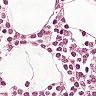
Metastatic tissue present: no